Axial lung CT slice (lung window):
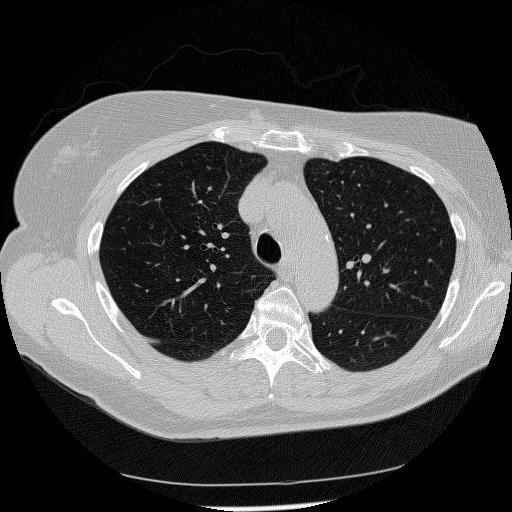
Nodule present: no